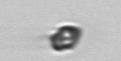
Label: Heterocapsa_rotundata